Question: I have a pretty strange HTML problem I have never experienced before. I have been trying to solve it for way to long now, and the solution is probably jokinly simple!
To see my problem, see the following image:

As you can see, my table is positioned ~200-300 pixels below the user control with Navn and Besked, which it shouldn't! It should be right below.
Now, let's look at the rendered HTML code:
'''
<!DOCTYPE html PUBLIC "-//W3C//DTD XHTML 1.0 Transitional//EN" "http://www.w3.org/TR/xhtml1/DTD/xhtml1-transitional.dtd">
<html xmlns="http://www.w3.org/1999/xhtml">
<head><title>
</title>
<link href="Stylesheet/Styles.css" rel="stylesheet" type="text/css" /></head>
<body>
<form name="aspnetForm" method="post" action="Forum.aspx" id="aspnetForm">
<div>
<input type="hidden" name="ctl00_toolkitScriptMaster_HiddenField" id="ctl00_toolkitScriptMaster_HiddenField" value="" />
<input type="hidden" name="__EVENTTARGET" id="__EVENTTARGET" value="" />
<input type="hidden" name="__EVENTARGUMENT" id="__EVENTARGUMENT" value="" />
<input type="hidden" name="__VIEWSTATE" id="__VIEWSTATE" value="/wEPDwUJNTIxNzE4MTg1D2QWAmYPZBYCAgMPZBYCAgEPZBYCAgEPZBYCZg9kFgICAw8WAh4LXyFJdGVtQ291bnQCDBYYZg9kFgJmDxUEAjEyMmRnZHNmZyBkZyBzZ2ZkIGdmcyBnZiBzZ2Ygc2RmZyBkZmcgc2ZnIHNmZyBzZGZnIHNkATATMjctMTAtMjAxMSAyMjo0MzowMGQCAg9kFgJmDxUEAjEzMmRnZHNmZyBkZyBzZ2ZkIGdmcyBnZiBzZ2Ygc2RmZyBkZmcgc2ZnIHNmZyBzZGZnIHNkATATMjctMTAtMjAxMSAyMjo0MzowMGQCBA9kFgJmDxUEAjExUEplZyBlciBoZWx0IHRvc3NldCBtZWQgc2lkZW4gLSBKZWcgZXIgaGVsdCB0b3NzZXQgbWVkIHNpZGVuIC0gSmVnIGVyIGhlbHQgdG9zc2V0ATATMjEtMTAtMjAxMSAxMjo1ODowMGQCBg9kFgJmDxUEAjEwFGdmZ2Znc2RmZ3NkZmcNCmZzZw0KATATMDctMTAtMjAxMSAxNDozNTowMGQCCA9kFgJmDxUEATkUSSBhbSB0ZXN0aW5nIGEgbG90IHIBMBMwNy0xMC0yMDExIDE0OjMyOjAwZAIKD2QWAmYPFQQBOApkZmZkc2ZzZGZkATETMDUtMTAtMjAxMSAxOToxMDowMGQCDA9kFgJmDxUEATcGa2tra2trATETMDUtMTAtMjAxMSAxOToxMjowMGQCDg9kFgJmDxUEATYGZ2dnZ3Z2ATETMDUtMTAtMjAxMSAxNjo1NTowMGQCEA9kFgJmDxUEATQUZ2FmZ2dmDQpnZGdzZA0KZ2RnZA0BMBMwNS0xMC0yMDExIDE1OjExOjAwZAISD2QWAmYPFQQBMxZmc2Fnc2ZnYWdzwqhmZ3NnZnPCqGdhATATMDUtMTAtMjAxMSAxNDo1ODowMGQCFA9kFgJmDxUEATIUZGduZGlndSBzZm5nc3VmZ2lkZg0BMBMwNS0xMC0yMDExIDE0OjM0OjAwZAIWD2QWAmYPFQQBMRRkZm1zaW4gZmdpdXNkIG5mZ2RzZwEwEzA1LTEwLTIwMTEgMTM6NTg6MDBkGAEFI2N0bDAwJENvbnRlbnRQbGFjZUhvbGRlcjEkTXVsdGlWaWV3Dw9kZmRxugsmEjuyu2Xbo8gslsOLZkR+JQ==" />
</div>
<script type="text/javascript">
//<![CDATA[
var theForm = document.forms['aspnetForm'];
if (!theForm) {
theForm = document.aspnetForm;
}
function __doPostBack(eventTarget, eventArgument) {
if (!theForm.onsubmit || (theForm.onsubmit() != false)) {
theForm.__EVENTTARGET.value = eventTarget;
theForm.__EVENTARGUMENT.value = eventArgument;
theForm.submit();
}
}
//]]>
</script>
<script src="/SubsiteClient/WebResource.axd?d=sMtxLdPlL48Rto8ujGKTrPMt4xS4q9IIukS7rw_b1-tVz_fuTpjK6WMO1fThkB6olwlijb7FXVNdBmSCc-lK1Shl0hg1&amp;t=634245478914809245" type="text/javascript"></script>
<script src="/SubsiteClient/ScriptResource.axd?d=NZ4L6OCv5Z3x50AgcnftYK7fWT6BUu-Gq9jE_2WxJYOCk37z40cpv_qqqs_kmnhvn-xJhbaCokNDxVy2NVY_RnuDRh65lmml8WfdO8As5iyIlncIhzm2AuDVtr7gMxdVp6sjIQ2&amp;t=3f0ccc7f" type="text/javascript"></script>
<script type="text/javascript">
//<![CDATA[
if (typeof(Sys) === 'undefined') throw new Error('ASP.NET Ajax client-side framework failed to load.');
//]]>
</script>
<script src="/SubsiteClient/ScriptResource.axd?d=kpRlnyM1WRVy01WEn268dCfASwQAVa4jAV4Il9tdk3TTDVNPN4573gSvatDFGaS5ZYad71zPZWE4sKnE-uZR-VV1VI822qRI8oqDgu6i1yLz2_BW_AitLtFZycD6RCMLUEQCBA2&amp;t=3f0ccc7f" type="text/javascript"></script>
<div>
<input type="hidden" name="__EVENTVALIDATION" id="__EVENTVALIDATION" value="/wEWBAL339mjBQLWgqazCAKi/IGEDAL35sCPCXF2fOlt3NA/ZMTkI01Y4U+3xsAH" />
</div>
<div class="BodyStyle">
<a href="Default.aspx">Forsiden</a>
<br /><br />
<hr />
<h1>Hvad synes du om det nye</h1>
<b>Giv din mening om det nye</b><br /><br />
<span id="ctl00_ContentPlaceHolder1_GiveFeedbackControl1_StatusLabel" style="color:Red;"></span>
<p>(Evt. navn)<br />
<input name="ctl00$ContentPlaceHolder1$GiveFeedbackControl1$NameBox" type="text" id="ctl00_ContentPlaceHolder1_GiveFeedbackControl1_NameBox" style="width:340px;" />
</p>
<p>Besked<br />
<textarea name="ctl00$ContentPlaceHolder1$GiveFeedbackControl1$FeedbackBox" rows="2" cols="20" id="ctl00_ContentPlaceHolder1_GiveFeedbackControl1_FeedbackBox" style="height:80px;width:340px;"></textarea>
</p>
<input type="submit" name="ctl00$ContentPlaceHolder1$GiveFeedbackControl1$GiveFeedbackBox" value="Giv feedback" id="ctl00_ContentPlaceHolder1_GiveFeedbackControl1_GiveFeedbackBox" />
<table style="width:900px;">
<tr>
<td style="width:550px;"><b>Kommentar</b></td>
<td><b style="font-size:small;">Svar</b></td><td style="font-size:small; padding-left:7px;"><b>Sidste svar</b></td></tr>
<tr><td style="width:550px; border-right:1px dotted #000000;">
<a href='ForumReader.aspx?entryid=12'>
dgdsfg dg sgfd gfs gf sgf sdfg dfg sfg sfg sdfg sd...
</a></td>
<td style="font-size:small; border-right:1px dotted #000000; text-align:center;">0</td>
<td style="font-size:small; padding-left:7px;">27-10-2011 22:43:00
</td>
</tr>
<br />
<tr><td style="width:550px; border-right:1px dotted #000000;">
<a href='ForumReader.aspx?entryid=13'>
dgdsfg dg sgfd gfs gf sgf sdfg dfg sfg sfg sdfg sd...
</a></td>
<td style="font-size:small; border-right:1px dotted #000000; text-align:center;">0</td>
<td style="font-size:small; padding-left:7px;">27-10-2011 22:43:00
</td>
</tr>
<br />
<tr><td style="width:550px; border-right:1px dotted #000000;">
<a href='ForumReader.aspx?entryid=11'>
Jeg er helt tosset med siden - Jeg er helt tosset med siden - Jeg er helt tosset...
</a></td>
<td style="font-size:small; border-right:1px dotted #000000; text-align:center;">0</td>
<td style="font-size:small; padding-left:7px;">21-10-2011 12:58:00
</td>
</tr>
<br />
<tr><td style="width:550px; border-right:1px dotted #000000;">
<a href='ForumReader.aspx?entryid=10'>
gfgfgsdfgsdfg
fsg
...
</a></td>
<td style="font-size:small; border-right:1px dotted #000000; text-align:center;">0</td>
<td style="font-size:small; padding-left:7px;">07-10-2011 14:35:00
</td>
</tr>
<br />
<tr><td style="width:550px; border-right:1px dotted #000000;">
<a href='ForumReader.aspx?entryid=9'>
I am testing a lot r...
</a></td>
<td style="font-size:small; border-right:1px dotted #000000; text-align:center;">0</td>
<td style="font-size:small; padding-left:7px;">07-10-2011 14:32:00
</td>
</tr>
<br />
<tr><td style="width:550px; border-right:1px dotted #000000;">
<a href='ForumReader.aspx?entryid=8'>
dffdsfsdfd...
</a></td>
<td style="font-size:small; border-right:1px dotted #000000; text-align:center;">1</td>
<td style="font-size:small; padding-left:7px;">05-10-2011 19:10:00
</td>
</tr>
<br />
<tr><td style="width:550px; border-right:1px dotted #000000;">
<a href='ForumReader.aspx?entryid=7'>
kkkkkk...
</a></td>
<td style="font-size:small; border-right:1px dotted #000000; text-align:center;">1</td>
<td style="font-size:small; padding-left:7px;">05-10-2011 19:12:00
</td>
</tr>
<br />
<tr><td style="width:550px; border-right:1px dotted #000000;">
<a href='ForumReader.aspx?entryid=6'>
ggggvv...
</a></td>
<td style="font-size:small; border-right:1px dotted #000000; text-align:center;">1</td>
<td style="font-size:small; padding-left:7px;">05-10-2011 16:55:00
</td>
</tr>
<br />
<tr><td style="width:550px; border-right:1px dotted #000000;">
<a href='ForumReader.aspx?entryid=4'>
gafggf
gdgsd
gdgd
...
</a></td>
<td style="font-size:small; border-right:1px dotted #000000; text-align:center;">0</td>
<td style="font-size:small; padding-left:7px;">05-10-2011 15:11:00
</td>
</tr>
<br />
<tr><td style="width:550px; border-right:1px dotted #000000;">
<a href='ForumReader.aspx?entryid=3'>
fsagsfgags"fgsgfs"ga...
</a></td>
<td style="font-size:small; border-right:1px dotted #000000; text-align:center;">0</td>
<td style="font-size:small; padding-left:7px;">05-10-2011 14:58:00
</td>
</tr>
<br />
<tr><td style="width:550px; border-right:1px dotted #000000;">
<a href='ForumReader.aspx?entryid=2'>
dgndigu sfngsufgidf
...
</a></td>
<td style="font-size:small; border-right:1px dotted #000000; text-align:center;">0</td>
<td style="font-size:small; padding-left:7px;">05-10-2011 14:34:00
</td>
</tr>
<br />
<tr><td style="width:550px; border-right:1px dotted #000000;">
<a href='ForumReader.aspx?entryid=1'>
dfmsin fgiusd nfgdsg...
</a></td>
<td style="font-size:small; border-right:1px dotted #000000; text-align:center;">0</td>
<td style="font-size:small; padding-left:7px;">05-10-2011 13:58:00
</td>
</tr>
</table>
</div>
<script type="text/javascript">
//<![CDATA[
Sys.WebForms.PageRequestManager._initialize('ctl00$toolkitScriptMaster', document.getElementById('aspnetForm'));
Sys.WebForms.PageRequestManager.getInstance()._updateControls([], [], [], 90);
//]]>
</script>
<script type="text/javascript">
//<![CDATA[
(function() {var fn = function() {$get("ctl00_toolkitScriptMaster_HiddenField").value = '';Sys.Application.remove_init(fn);};Sys.Application.add_init(fn);})();Sys.Application.initialize();
//]]>
</script>
</form>
</body>
</html>
'''
Now, I don't see how this could ever give that span.. If we look at the markup:
'''
<h1>Hvad synes du om det nye</h1>
<asp:MultiView ID="MultiView" runat="server">
<asp:View ID="SubCategoryView" runat="server">
<uc1:GiveFeedbackControl ID="GiveFeedbackControl1" runat="server" />
<table style="width:900px;">
<tr>
<td style="width:550px;"><b>Kommentar</b></td>
<td><b style="font-size:small;">Svar</b></td><td style="font-size:small; padding-left:7px;"><b>Sidste svar</b></td></tr>
<asp:Repeater ID="EntriesRepeater" runat="server">
<ItemTemplate>
<tr><td style="width:550px; border-right:1px dotted #000000;">
<a href='ForumReader.aspx?entryid=<%#DataBinder.Eval(Container.DataItem,"EntryId") %>'>
<%#DataBinder.Eval(Container.DataItem, "Title")%>...
</a></td>
<td style="font-size:small; border-right:1px dotted #000000; text-align:center;"><%#DataBinder.Eval(Container.DataItem, "GetNumberofReplies")%></td>
<td style="font-size:small; padding-left:7px;"><%#DataBinder.Eval(Container.DataItem, "GetEntryLastPost")%>
</td>
</tr>
</ItemTemplate>
<SeparatorTemplate>
<br />
</SeparatorTemplate>
</asp:Repeater>
</table>
</asp:View>
</asp:MultiView>
'''
And for those who wonder, the user control doesn't have some magic lower padding.
SO... What in the world am I not doing correct here? :-D
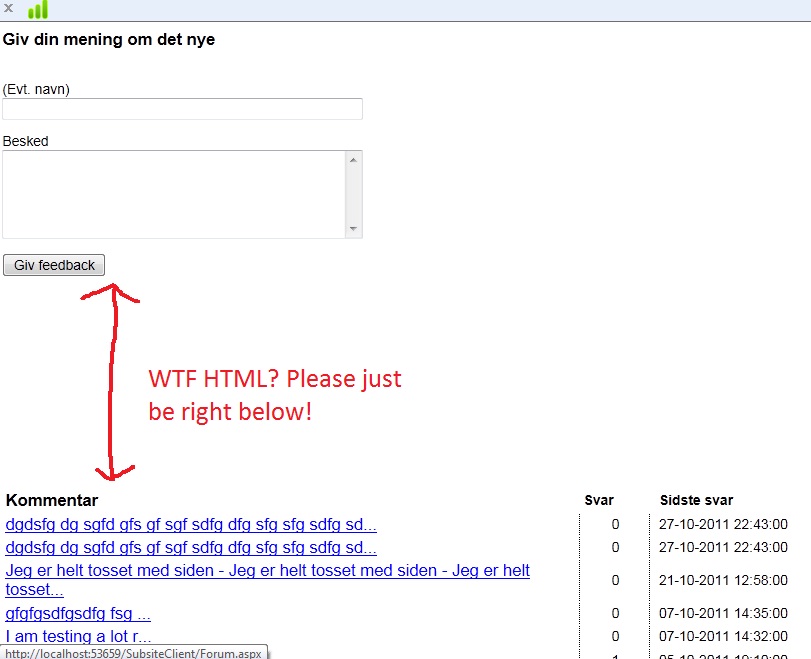
Answer: I believe it's being caused by bad formed HTML in your table.
Your table HTML has <br /> tags between row elements. This shouldn't be there. It looks like this:
'''
</tr>
<br />
<tr>
'''
It should be like this:
'''
</tr>
<tr>
'''
Posting your whole code into a plain HTML file and I did get the extra spacing. Removing those tags in the table and it fixed the issue.
I'm not familiar with APS much but I believe this is the code that's putting the <br /> tags. Try remove it:
'''
<SeparatorTemplate>
<br />
</SeparatorTemplate>
'''
Hope that helps!
Cheers!